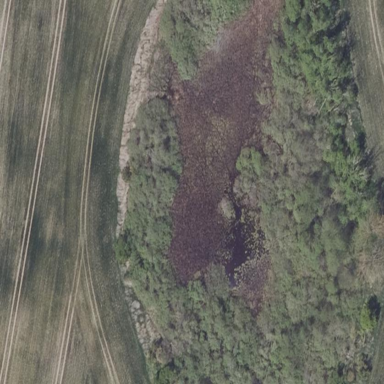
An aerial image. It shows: Wetland area characterized by wet meadow.